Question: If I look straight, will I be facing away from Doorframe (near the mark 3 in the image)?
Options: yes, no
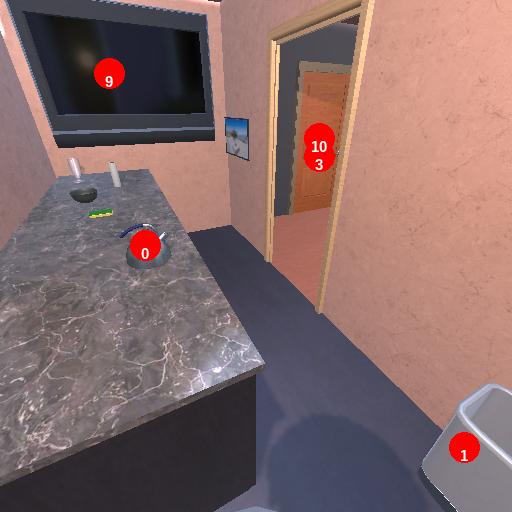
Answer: yes